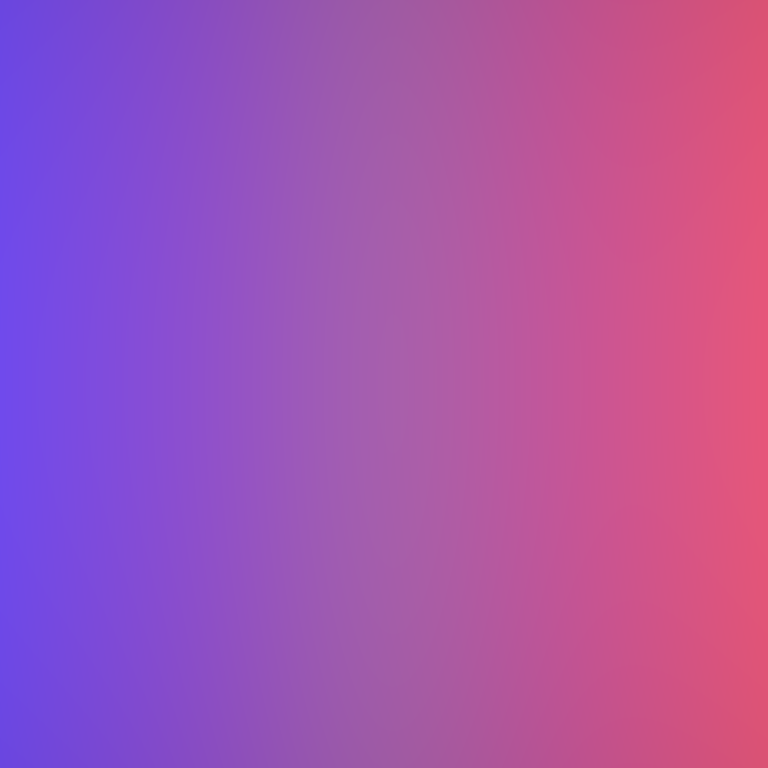
Abstract light effect, smooth gradient from violet to pink, serene atmosphere, soft glow, no room, no furniture, no objects.